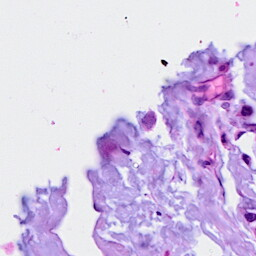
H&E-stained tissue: Breast